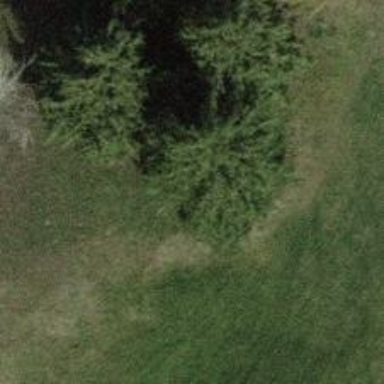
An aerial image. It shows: Needle-leaved tree in nature.